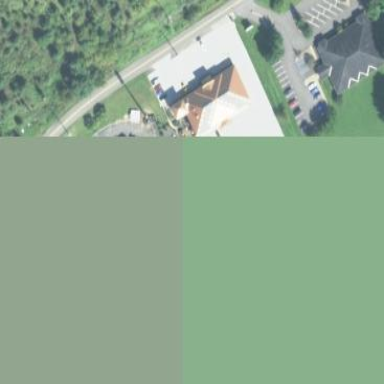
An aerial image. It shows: Commercial building.